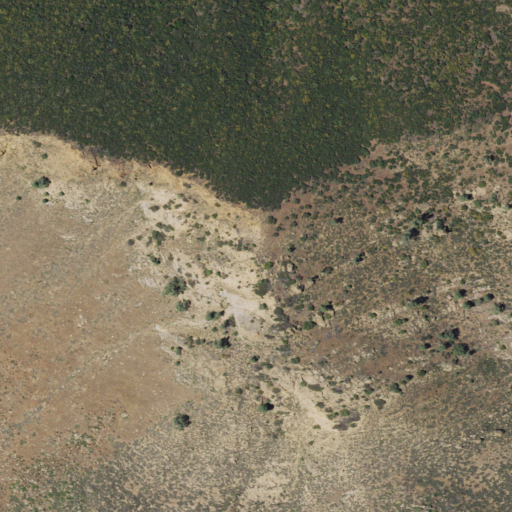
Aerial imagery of ridge(s) in California named Loma Atravesada containing shrub and mixed forest